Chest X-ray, PA view. Patient: 32 years old, sex F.
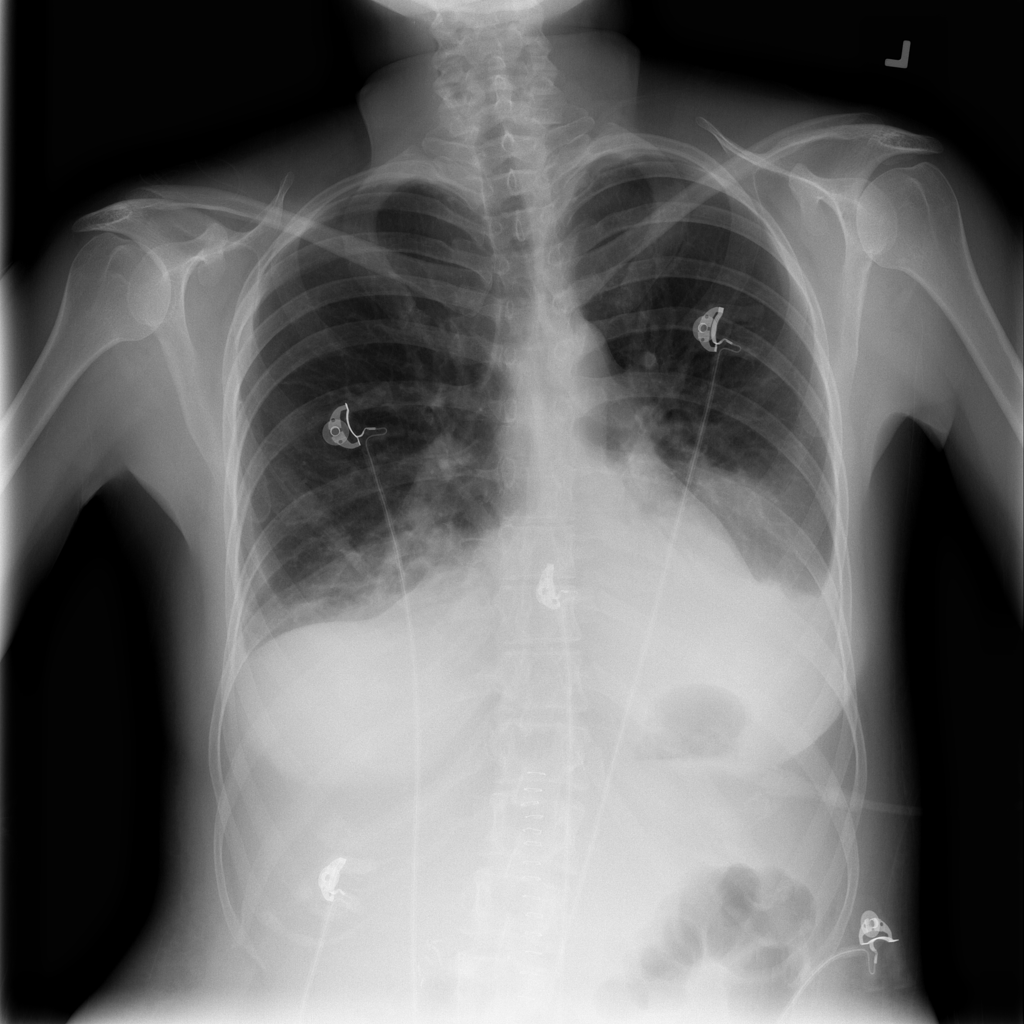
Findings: Atelectasis, Consolidation